七年级 · 度量几何学
（2022$\cdot$浙江$\cdot$七年级期末）“一带一路”让中国和世界更紧密, “中欧铁路”为了安全起见在某段铁路两旁安置了两座可旋转探照灯. 如图 1 所示, 灯 A 射线从 AM 开始顺时针旋转至 AN 便立即回转,灯 $B$ 射线从 $B P$ 开始顺时针旋转至 $B Q$ 便立即回转, 两灯不停交叉照射巡视. 若灯 A 转动的速度是每秒 2 度, 灯 B 转动的速度是每秒 1 度. 假定主道路是平行的, 即 $\mathrm{PQ} / / \mathrm{MN}$, 且 $\angle \mathrm{BAM}: \angle \mathrm{BAN}=2$; 1.(1) 填空: $\angle \mathrm{BAN}=$ ; ; (2) 若灯 B 射线先转动 30 秒, 灯 A 射线才开始转动, 在灯 B 射线到达 $\mathrm{BQ}$ 之前, $\mathrm{A}$ 灯转动几秒, 两灯的光束互相平行? (3) 如图 2, 若两灯同时转动, 在灯 $\mathrm{A}$ 射线到达 $\mathrm{AN}$ 之前. 若射出的光束交于点 $\mathrm{C}$, 过 $\mathrm{C}$ 作 $\angle A C D$ 交 $\mathrm{PQ}$ 于点 $\mathrm{D}$, 且 $\angle A C D=120^{\circ}$, 则在转动过程中, 请探究 $\angle \mathrm{BAC}$ 与 $\angle \mathrm{BCD}$ 的数量关系是否发生变化？若不变, 请求出其数量关系; 若改变,请说明理由.

图 1

图2
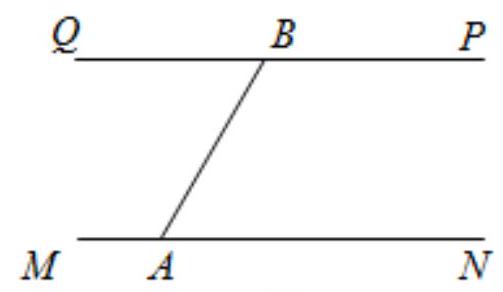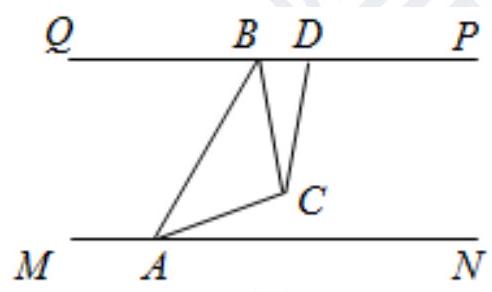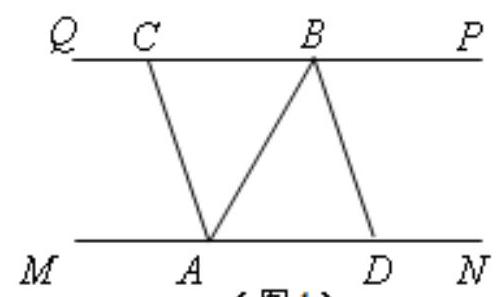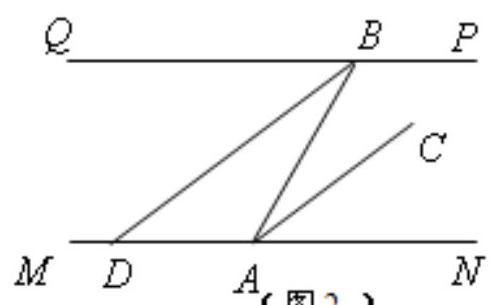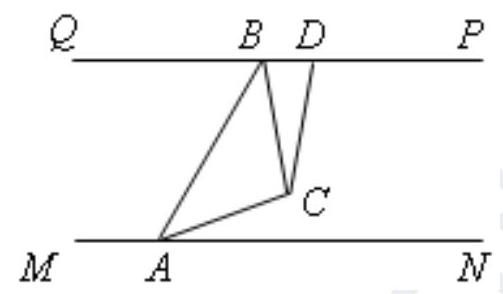
答案: （1） 60 ; （2） 当 $\mathrm{t}=30$ 秒或 110 秒时, 两灯的光束互相平行; （3） $\angle \mathrm{BAC}$ 和 $\angle \mathrm{BCD}$ 关系不会变化．理由见解析．

【分析】 (1) 根据 $\angle \mathrm{BAM}+\angle \mathrm{BAN}=180^{\circ}, \angle \mathrm{BAM}: \angle \mathrm{BAN}=2: 1$, 即可得到 $\angle \mathrm{BAN}$ 的度数;

(2) 设 $\mathrm{A}$ 灯转动 $\mathrm{t}$ 秒, 两灯的光束互相平行, 分两种情况进行讨论: 当 $0<t<90$ 时, 根据 $2 \mathrm{t}=1 \cdot(30+\mathrm{t})$,可得 $t=30 ;$ 当 $90<t<150$ 时, 根据 $1 \cdot(30+t)+(2 t-180)=180$, 可得 $t=110$;

(3) 设灯 $\mathrm{A}$ 射线转动时间为 $\mathrm{t}$ 秒, 根据 $\angle \mathrm{BAC}=2 \mathrm{t}-120^{\circ}, \angle \mathrm{BCD}=120^{\circ}-\angle \mathrm{BCA}=\mathrm{t}-60^{\circ}$, 即可得出 $\angle \mathrm{BAC}$ : $\angle \mathrm{BCD}=2: 1$, 据此可得 $\angle \mathrm{BAC}$ 和 $\angle \mathrm{BCD}$ 关系不会变化.

【详解】 (1) $\because \angle \mathrm{BAM}+\angle \mathrm{BAN}=180^{\circ}, \angle \mathrm{BAM}: \angle \mathrm{BAN}=2: 1$,

$\therefore \angle \mathrm{BAN}=180^{\circ} \times \frac{1}{3}=60^{\circ}$, 故答案为 60 ;

(2) 设 $\mathrm{A}$ 灯转动 $\mathrm{t}$ 秒, 两灯的光束互相平行,

(图 1)

$A_{\text {(图2) }}$

(1)当 $0<\mathrm{t}<90$ 时, 如图 1 ,

$\because \mathrm{PQ} / / \mathrm{MN}, \quad \therefore \angle \mathrm{PBD}=\angle \mathrm{BDA}$

$\because \mathrm{AC} / / \mathrm{BD}, \quad \therefore \angle \mathrm{CAM}=\angle \mathrm{BDA}$,

$\therefore \angle \mathrm{CAM}=\angle \mathrm{PBD} \therefore 2 \mathrm{t}=1 \cdot(30+\mathrm{t})$ ，解得 $\mathrm{t}=30$;

(2)当 $90<\mathrm{t}<150$ 时, 如图 2 ,

$\because \mathrm{PQ} / / \mathrm{MN}, \quad \therefore \angle \mathrm{PBD}+\angle \mathrm{BDA}=180^{\circ}$,

$\because \mathrm{AC} / / \mathrm{BD}, \quad \therefore \angle \mathrm{CAN}=\angle \mathrm{BDA} \therefore \angle \mathrm{PBD}+\angle \mathrm{CAN}=180^{\circ}$

$\therefore 1 \cdot(30+t)+(2 t-180)=180$, 解得 $t=110$,

综上所述, 当 $t=30$ 秒或 110 秒时, 两灯的光束互相平行;

(3) $\angle \mathrm{BAC}$ 和 $\angle \mathrm{BCD}$ 关系不会变化.

理由: 设灯 $\mathrm{A}$ 射线转动时间为 $\mathrm{t}$ 秒,

$\because \angle \mathrm{CAN}=180^{\circ}-2 \mathrm{t}, \quad \therefore \angle \mathrm{BAC}=60^{\circ}-\left(180^{\circ}-2 \mathrm{t}\right)=2 \mathrm{t}-120^{\circ}$,

又 $\because \angle \mathrm{ABC}=120^{\circ}-\mathrm{t}, \therefore \angle \mathrm{BCA}=180^{\circ}-\angle \mathrm{ABC}-\angle \mathrm{BAC}=180^{\circ}-\mathrm{t}$, 而 $\angle \mathrm{ACD}=120^{\circ}$,

$\therefore \angle \mathrm{BCD}=120^{\circ}-\angle \mathrm{BCA}=120^{\circ}-\left(180^{\circ}-\mathrm{t}\right)=\mathrm{t}-60^{\circ}, \therefore \angle \mathrm{BAC}: \angle \mathrm{BCD}=2: 1$,

即 $\angle \mathrm{BAC}=2 \angle \mathrm{BCD}, \therefore \angle \mathrm{BAC}$ 和 $\angle \mathrm{BCD}$ 关系不会变化.

【点睛】考查了平行线的性质以及角的和差关系的运用, 解决问题的关键是运用分类思想进行求解,解题时注意：两直线平行，内错角相等；两直线平行，同旁内角互补.